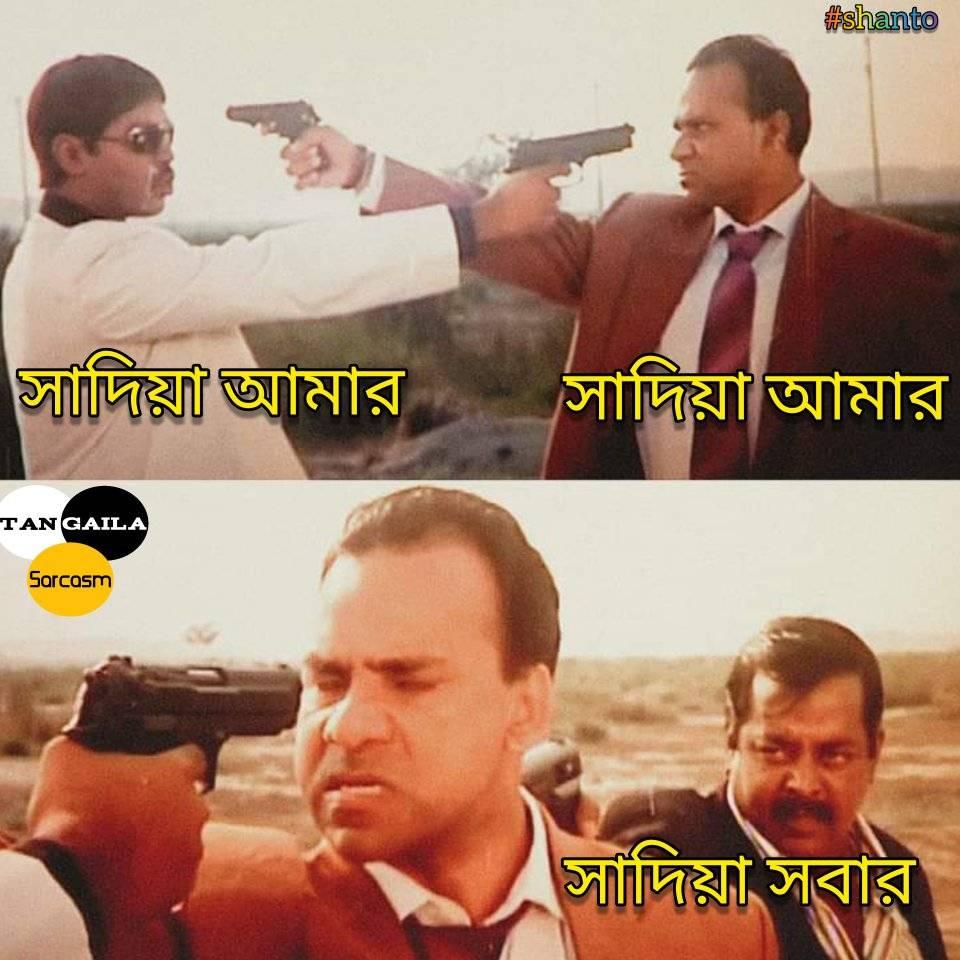
Caption: সাদিয়া আমার   সাদিয়া আমার    সাদিয়া  সবার
Label: hate